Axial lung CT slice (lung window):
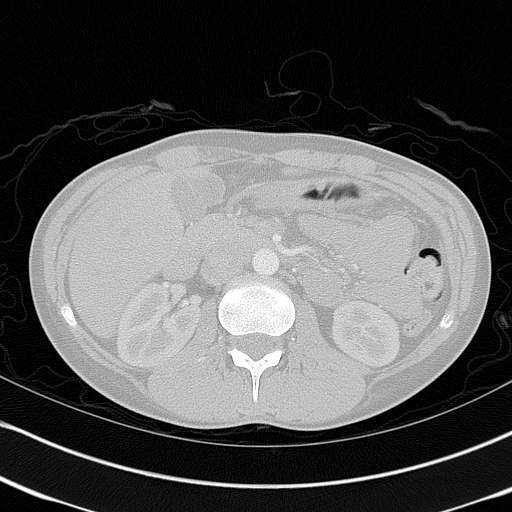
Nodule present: no